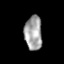
Tissue: lung
Cell type: Endothelial cells
Senescence score: 0.1814
Nuclear area (px): 588
Mean DAPI intensity: 163.032